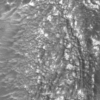
Label: not_dusty